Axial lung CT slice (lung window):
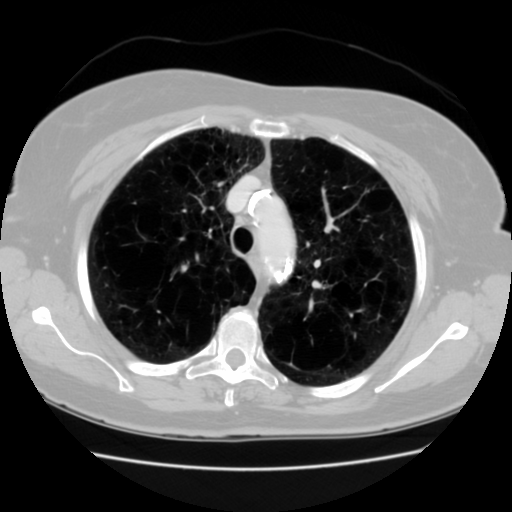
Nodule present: no